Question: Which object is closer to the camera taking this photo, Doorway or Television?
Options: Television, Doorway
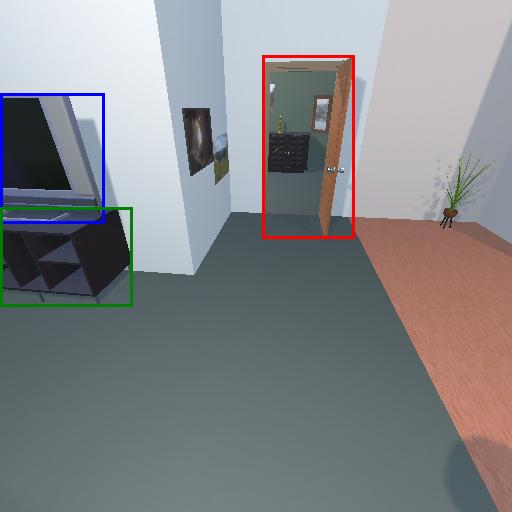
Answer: Television